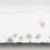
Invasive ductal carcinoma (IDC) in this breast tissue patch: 0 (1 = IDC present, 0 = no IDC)